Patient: sex F, age 63
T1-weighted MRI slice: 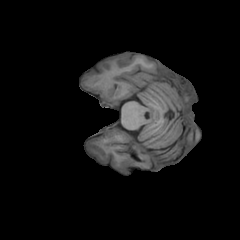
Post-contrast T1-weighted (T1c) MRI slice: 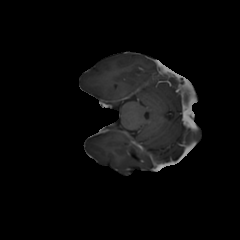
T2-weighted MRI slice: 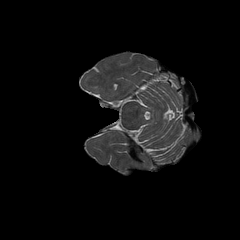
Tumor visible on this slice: no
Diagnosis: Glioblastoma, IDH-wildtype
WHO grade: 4